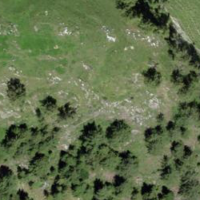
EUNIS habitat code: 23
Species observed at this site:
Cyanistes caeruleus
Lophophanes cristatus
Dendrocopos major
Turdus viscivorus
Fringilla coelebs
Carduelis carduelis
Turdus merula
Parus major
Aquila chrysaetos
Pica pica
Phoenicurus ochruros
Garrulus glandarius
Falco tinnunculus
Picus viridis
Corvus corax
Periparus ater